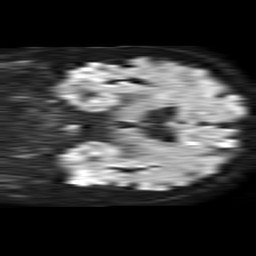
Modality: TRACE
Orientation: coronal
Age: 68
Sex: male
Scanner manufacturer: philips
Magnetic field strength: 1.5 T
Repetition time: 4.6 s
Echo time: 0.08631 s